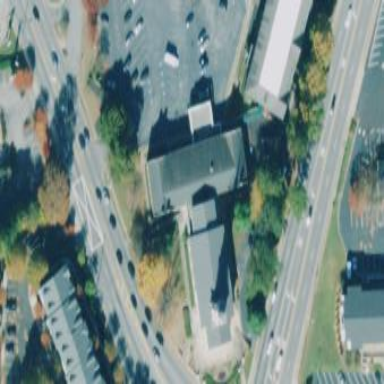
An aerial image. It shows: Beautiful church building.